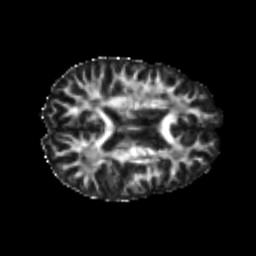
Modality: FA
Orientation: axial
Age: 21
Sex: female
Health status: healthy
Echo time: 0.074 s